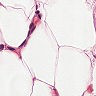
Metastatic tissue present: no